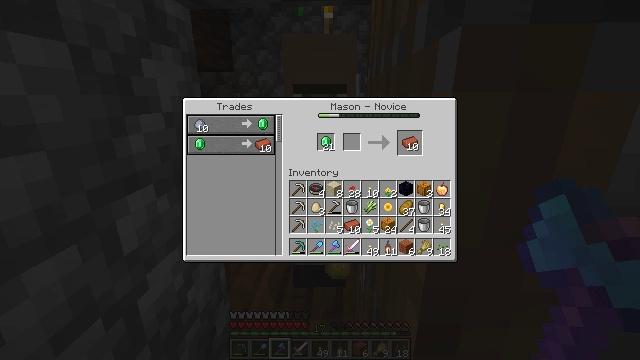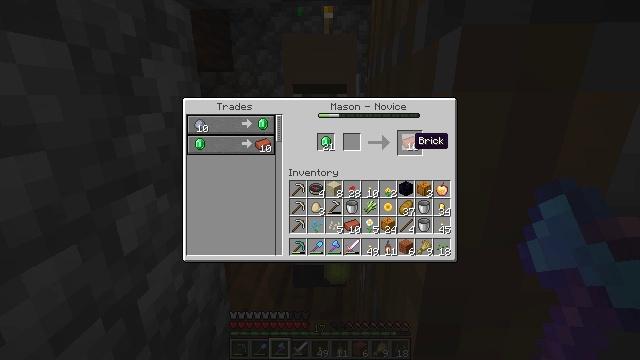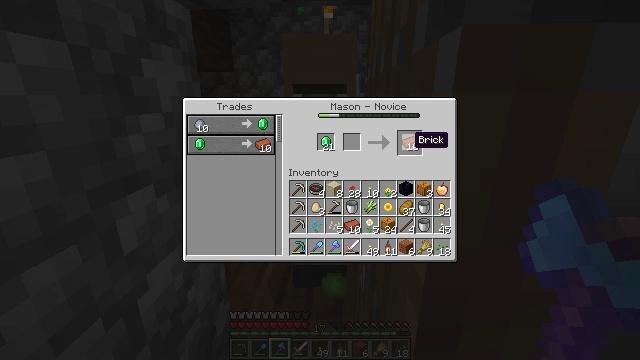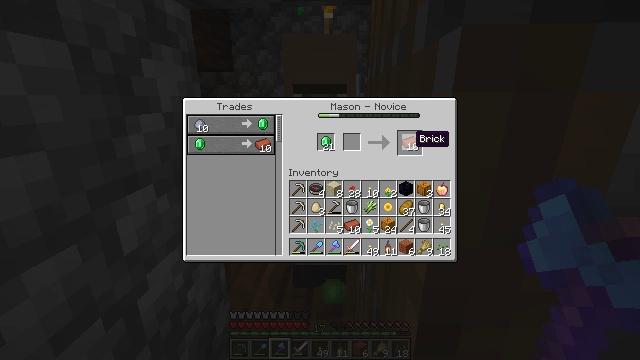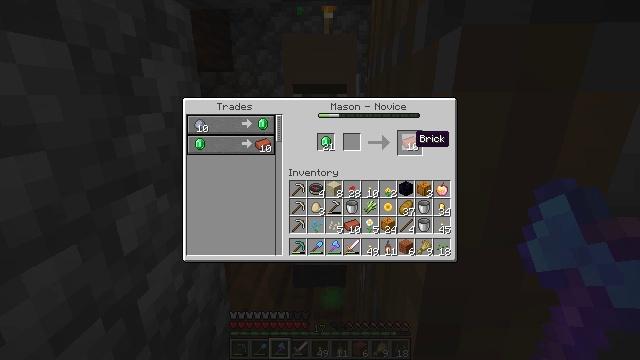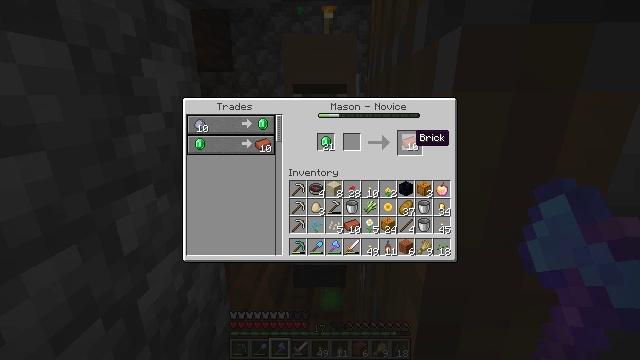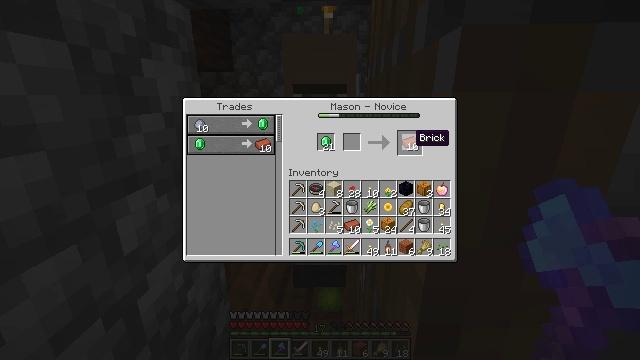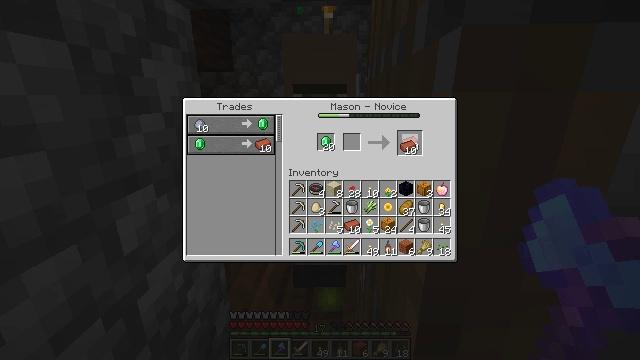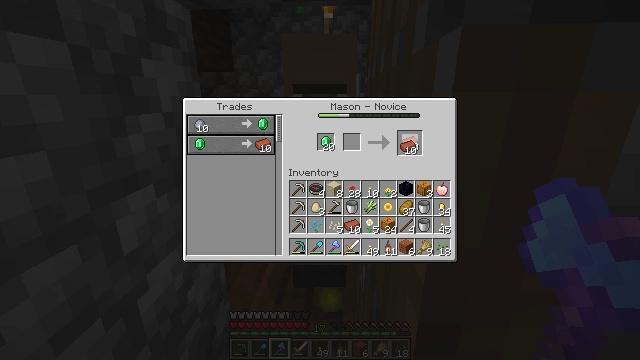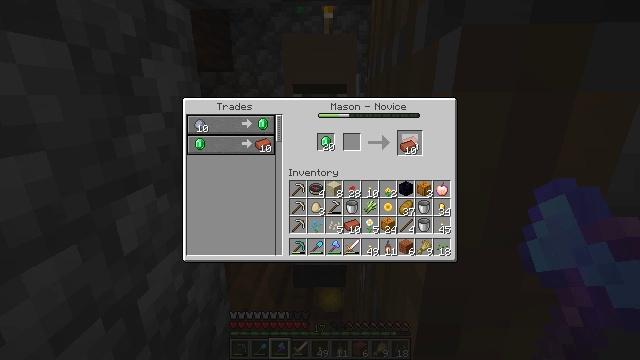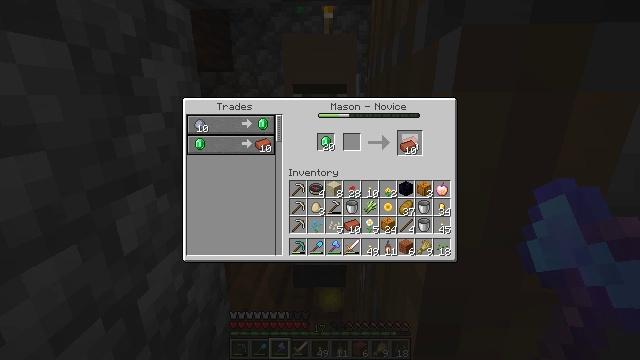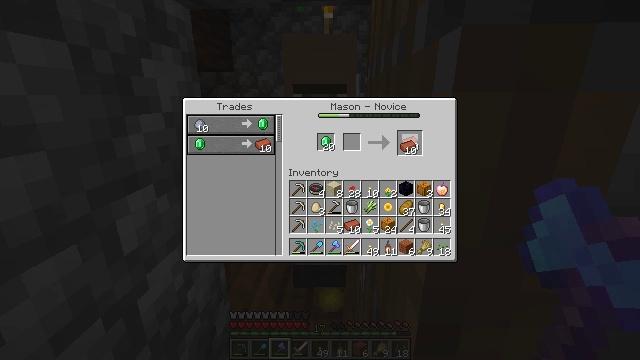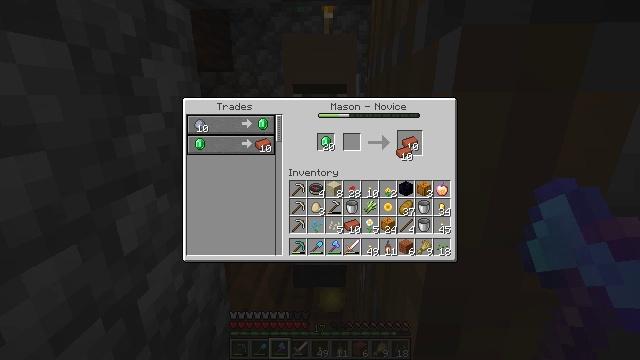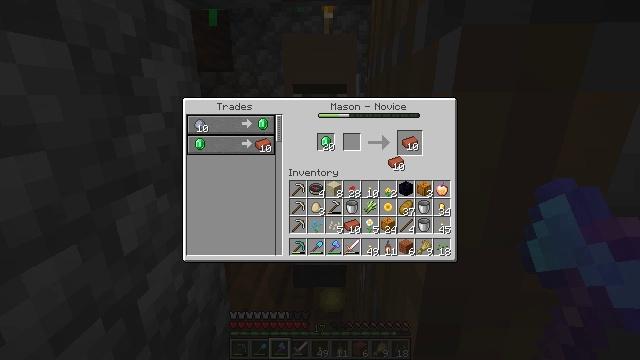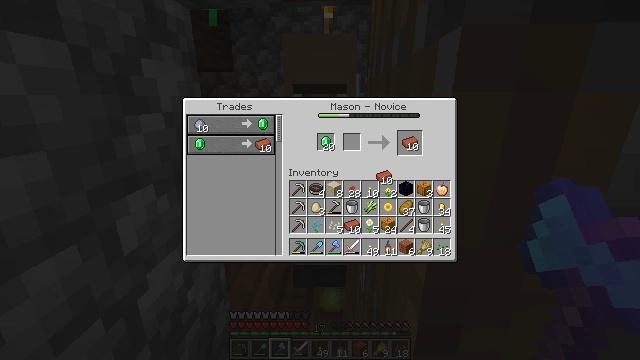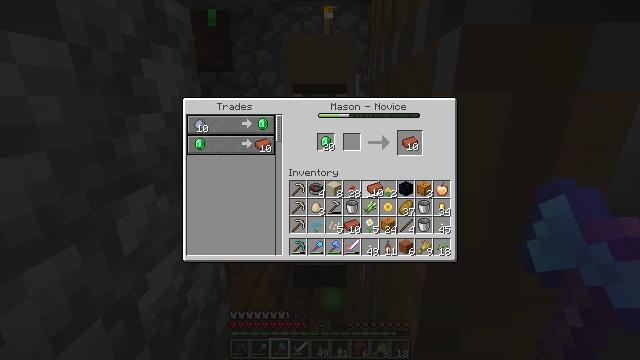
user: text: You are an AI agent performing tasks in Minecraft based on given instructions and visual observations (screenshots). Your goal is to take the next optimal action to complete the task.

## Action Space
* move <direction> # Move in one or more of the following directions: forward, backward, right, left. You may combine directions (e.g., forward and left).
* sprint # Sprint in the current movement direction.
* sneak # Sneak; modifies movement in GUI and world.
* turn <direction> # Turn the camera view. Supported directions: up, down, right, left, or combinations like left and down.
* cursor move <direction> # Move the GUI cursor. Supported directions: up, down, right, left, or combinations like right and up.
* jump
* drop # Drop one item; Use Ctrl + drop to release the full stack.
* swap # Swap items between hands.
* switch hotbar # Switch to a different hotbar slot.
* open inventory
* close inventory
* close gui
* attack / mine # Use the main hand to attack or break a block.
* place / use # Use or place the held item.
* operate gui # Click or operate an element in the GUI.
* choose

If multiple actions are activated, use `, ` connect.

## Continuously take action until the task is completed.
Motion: motion action
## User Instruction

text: Interact with the furnace to craft a brick.
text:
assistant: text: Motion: no_op
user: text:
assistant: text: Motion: no_op
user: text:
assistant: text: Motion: no_op
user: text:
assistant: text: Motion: no_op
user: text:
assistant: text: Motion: no_op
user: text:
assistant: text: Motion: no_op
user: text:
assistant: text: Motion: operate gui
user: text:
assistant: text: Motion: operate gui
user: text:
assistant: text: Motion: operate gui
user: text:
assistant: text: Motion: operate gui
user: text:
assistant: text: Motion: no_op
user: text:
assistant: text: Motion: no_op
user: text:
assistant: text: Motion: cursor move left and down
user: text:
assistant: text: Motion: cursor move left and down
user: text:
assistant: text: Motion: cursor move left and down
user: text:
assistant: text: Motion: cursor move down
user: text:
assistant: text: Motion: no_op
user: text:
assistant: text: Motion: no_op
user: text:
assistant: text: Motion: no_op
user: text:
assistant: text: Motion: no_op
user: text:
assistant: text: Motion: no_op
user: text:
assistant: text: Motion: no_op
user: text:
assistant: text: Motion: no_op
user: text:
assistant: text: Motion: no_op
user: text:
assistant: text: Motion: no_op
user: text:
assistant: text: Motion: no_op
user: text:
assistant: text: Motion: no_op
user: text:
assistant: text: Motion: no_op
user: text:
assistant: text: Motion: no_op
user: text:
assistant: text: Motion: no_op